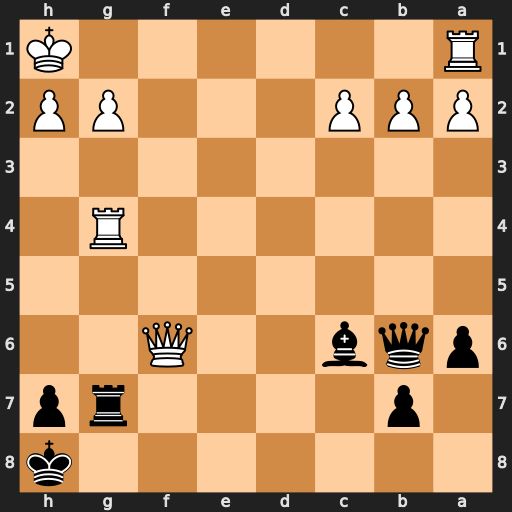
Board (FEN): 7k/1p4rp/pqb2Q2/8/6R1/8/PPP3PP/R6K
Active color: b
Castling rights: -
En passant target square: -
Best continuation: Bxg2+ Rxg2 Qxf6